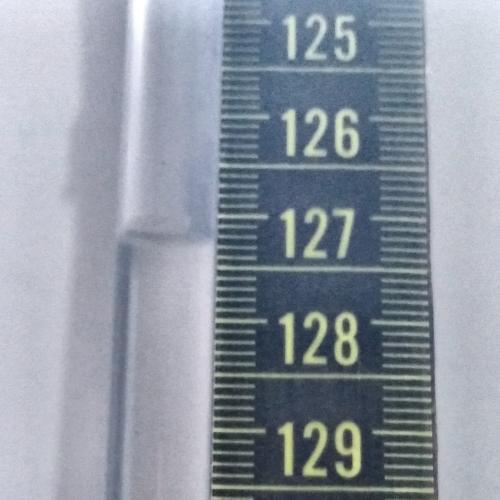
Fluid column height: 127.2 cm